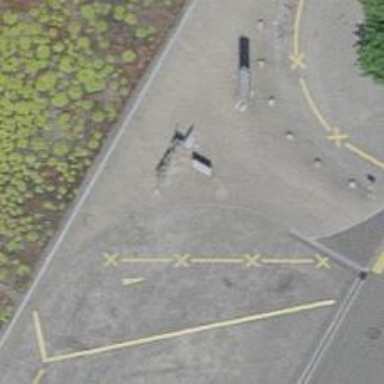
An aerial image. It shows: Bus stop with shelter. It is platform for public transport.